Field crop: maize
Growth stage: 2
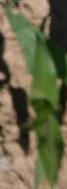
Species: maize